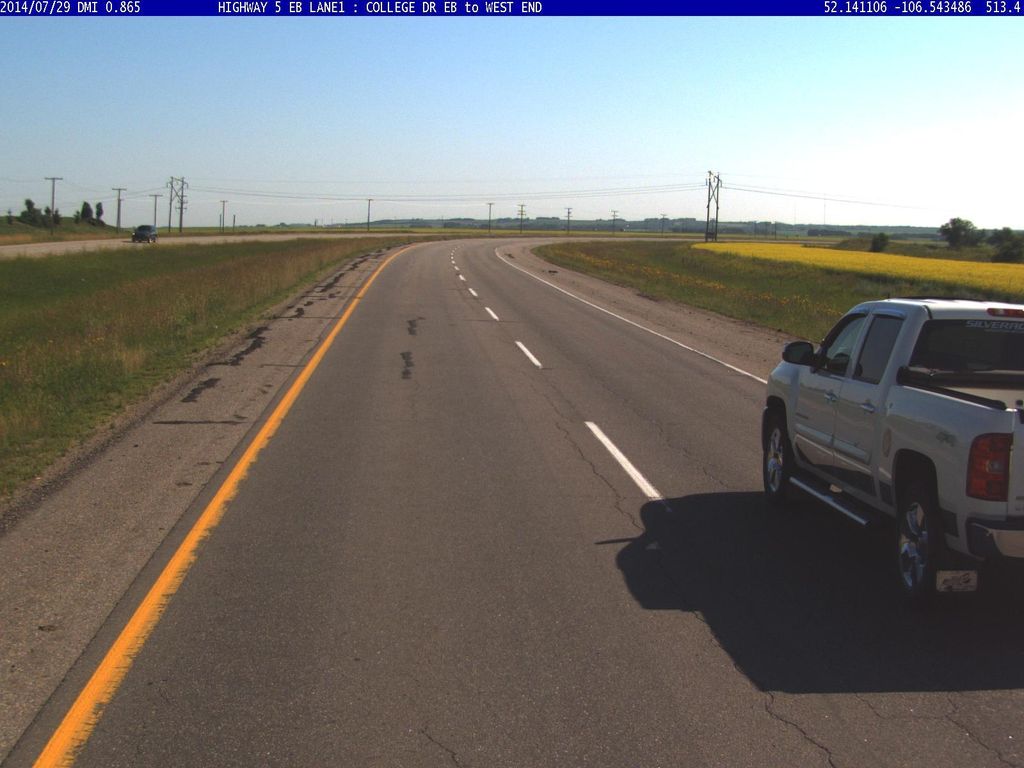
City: saskatoon